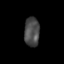
Tissue: skin
Cell type: Endothelial cells
Senescence score: 0.6765
Nuclear area (px): 439
Mean DAPI intensity: 74.41